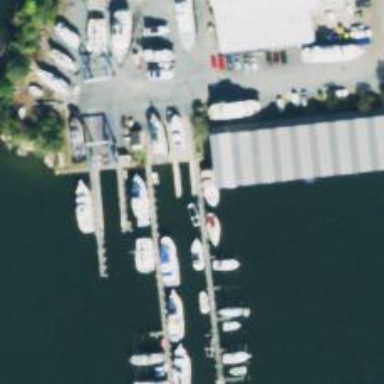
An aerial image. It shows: Pier designed for boat lift on the waterway.